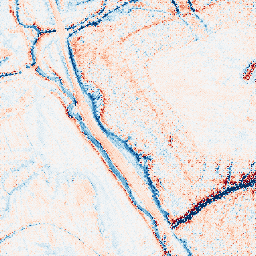
Category: edge_preserving
Decomposition family: anisotropic_diffusion
Decomposition parameters: iterations: 50
kappa: 30
gamma: 0.15
Upsampling method: regularized
Upsampling parameters: scale: 2
lambda_reg: 0.1
Upsampling scale: 2